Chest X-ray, PA view. Patient: 46 years old, sex F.
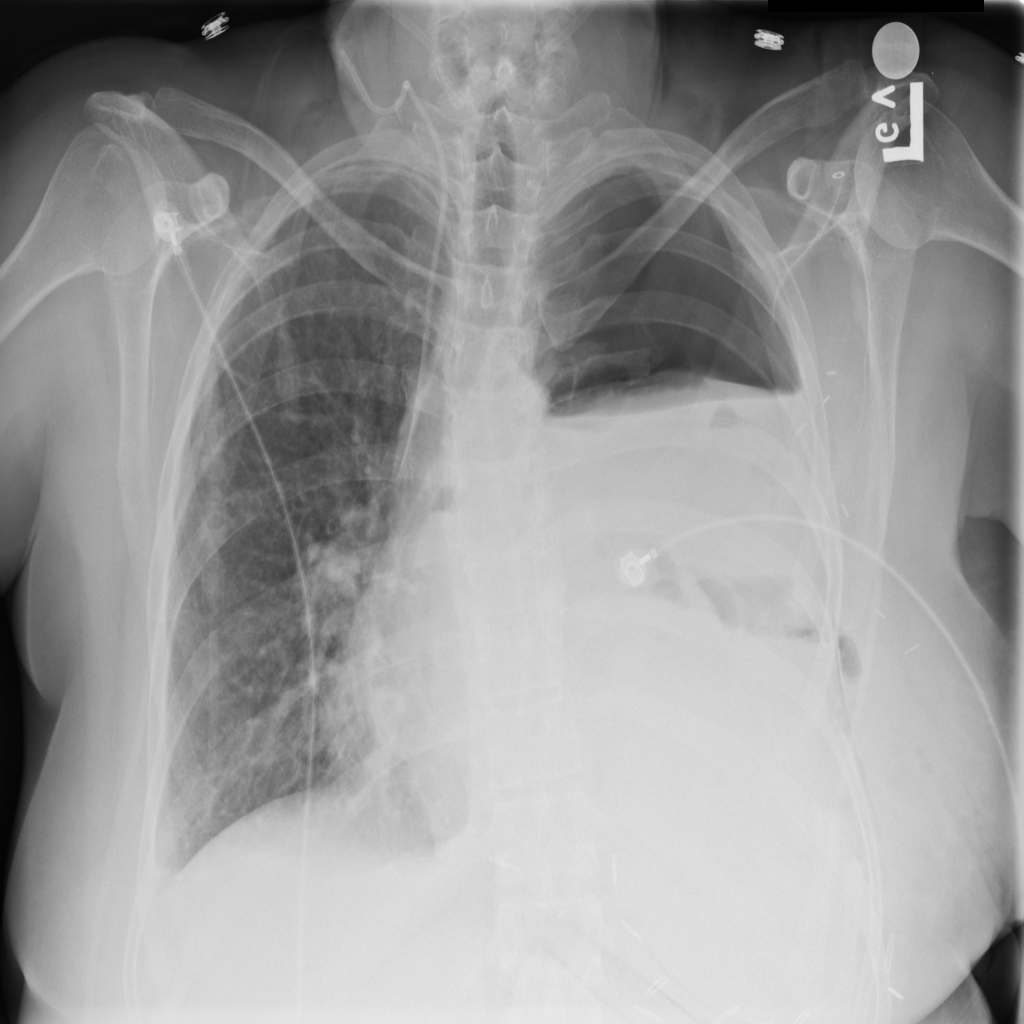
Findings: Emphysema